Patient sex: M
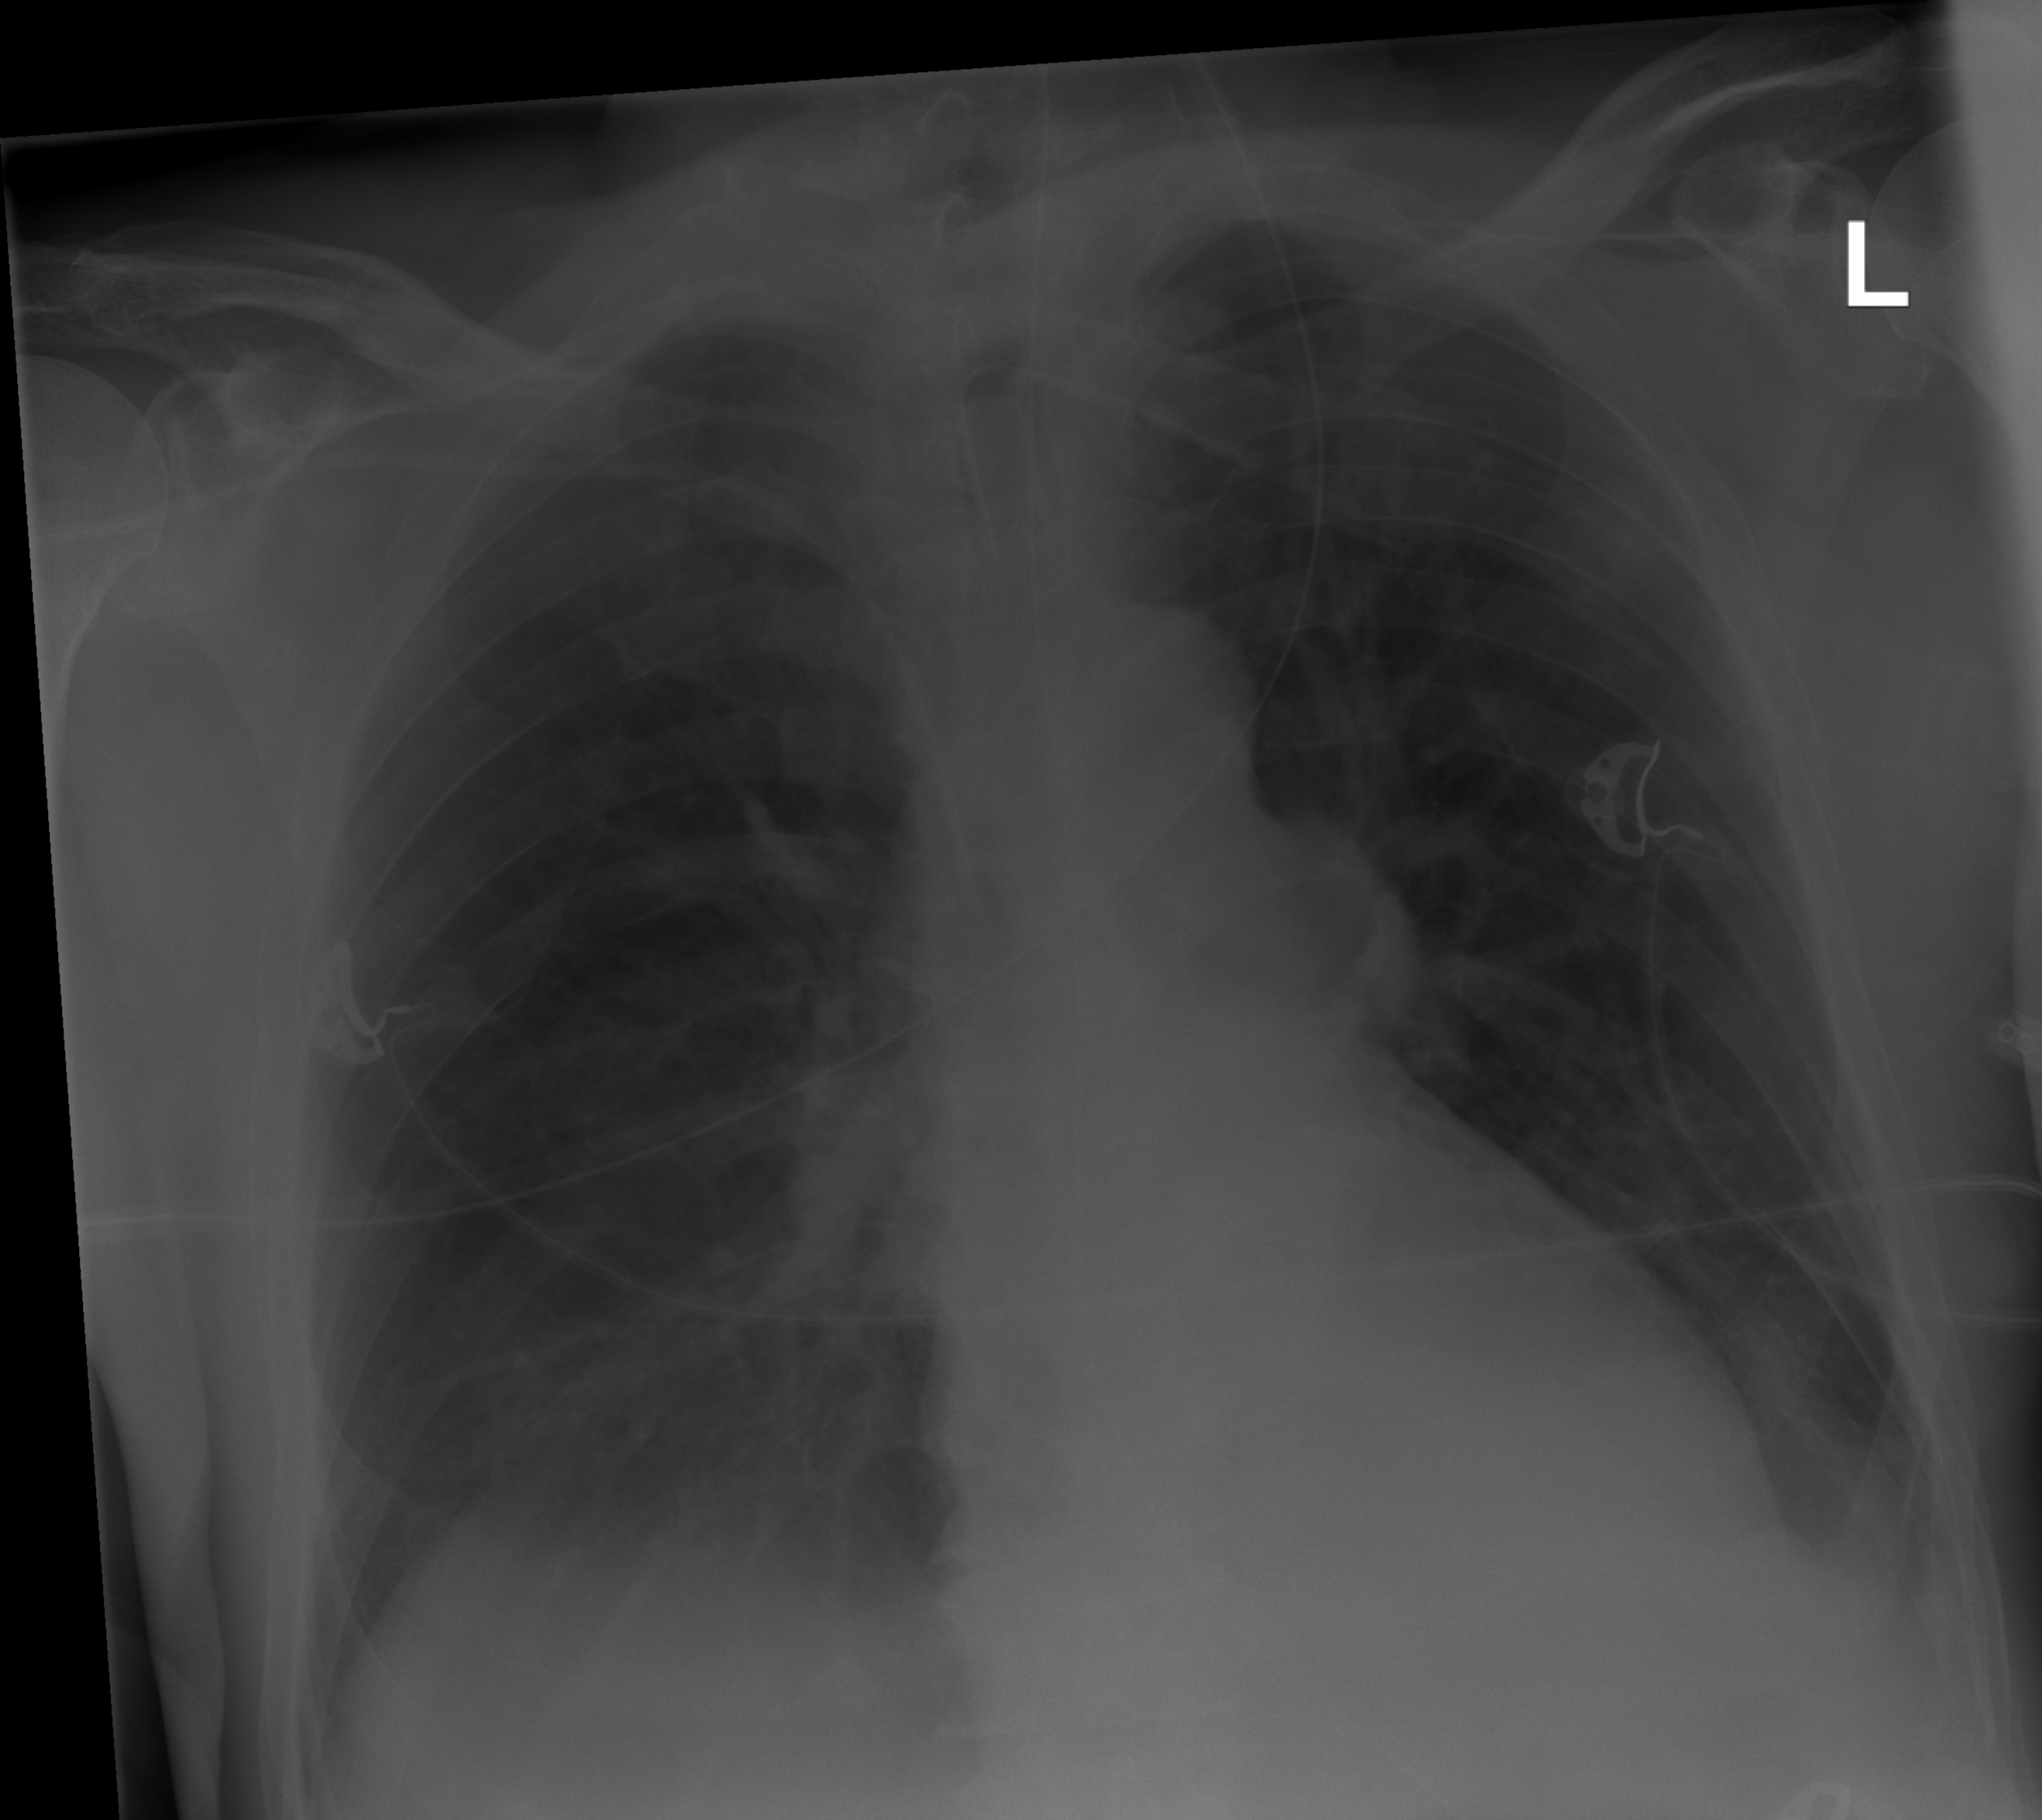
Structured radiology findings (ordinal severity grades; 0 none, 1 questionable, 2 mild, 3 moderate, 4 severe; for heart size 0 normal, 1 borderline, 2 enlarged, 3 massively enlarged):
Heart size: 0
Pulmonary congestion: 0
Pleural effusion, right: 2
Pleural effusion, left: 2
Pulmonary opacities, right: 0
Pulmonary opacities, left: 0
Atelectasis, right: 2
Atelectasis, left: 2